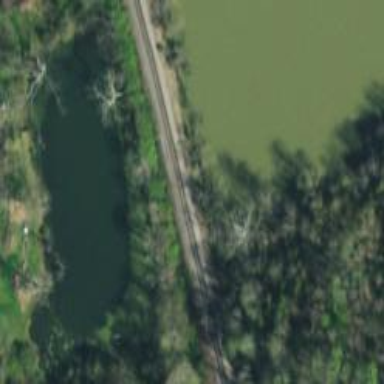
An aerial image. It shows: Railway line running on embankment.